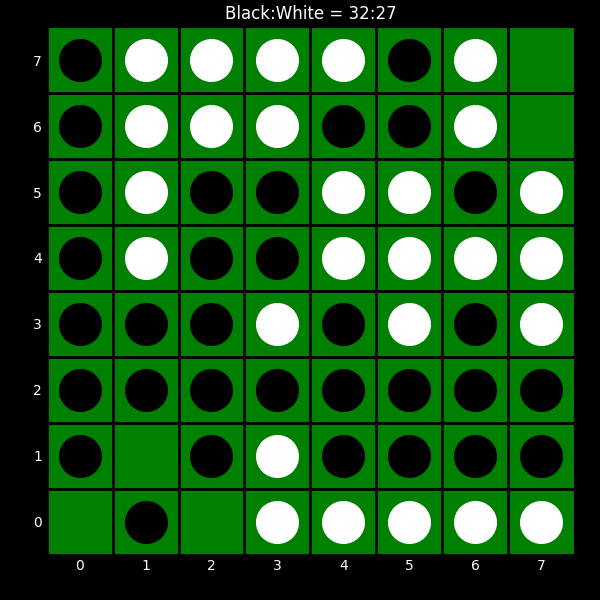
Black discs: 32
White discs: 27